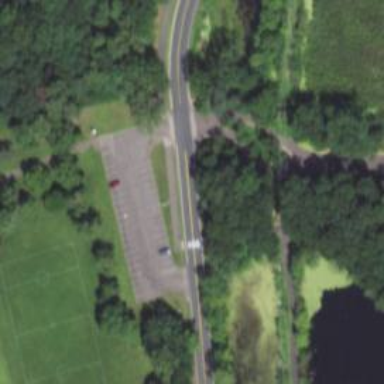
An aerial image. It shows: Marked asphalt cycleway crossing.